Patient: sex M, age 48
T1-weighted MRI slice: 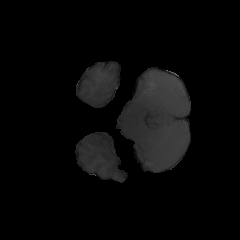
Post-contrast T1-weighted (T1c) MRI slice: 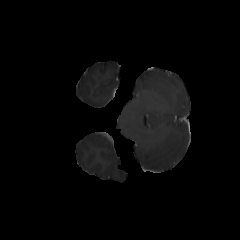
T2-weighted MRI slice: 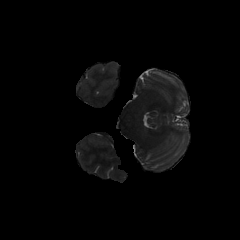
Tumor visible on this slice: no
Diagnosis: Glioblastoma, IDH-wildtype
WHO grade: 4